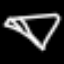
Label: diamond